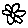
Label: flower